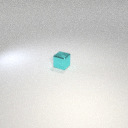
small cyan metal cube